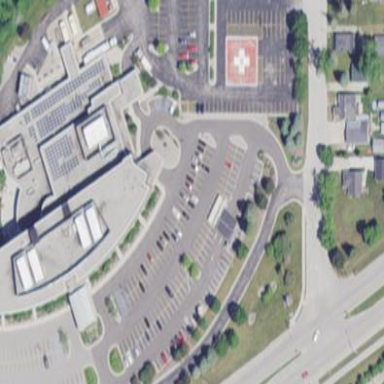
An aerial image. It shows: Hospital building.